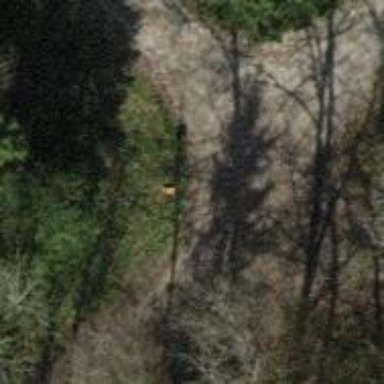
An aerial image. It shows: View of pole with roofed pipeline marker.